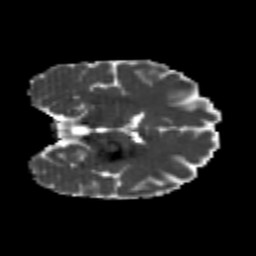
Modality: MD
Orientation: coronal
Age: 24
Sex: female
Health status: healthy
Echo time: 0.074 s